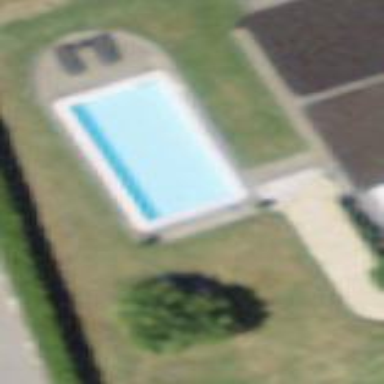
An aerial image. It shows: Swimming pool located in leisure land.